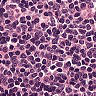
Metastatic tissue present: no